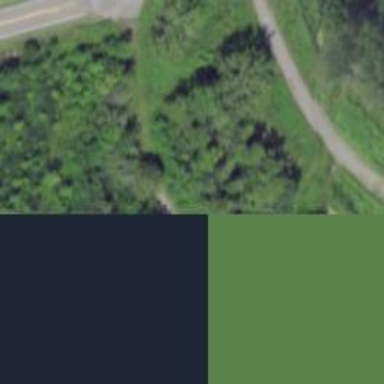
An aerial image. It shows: Path.